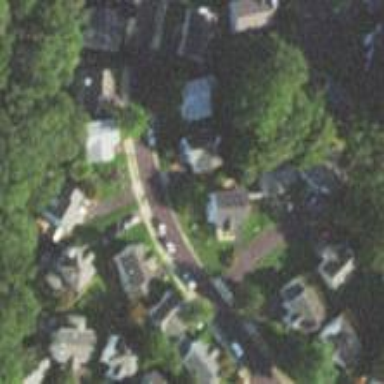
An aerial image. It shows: Residential road with asphalt surface and separate sidewalk.